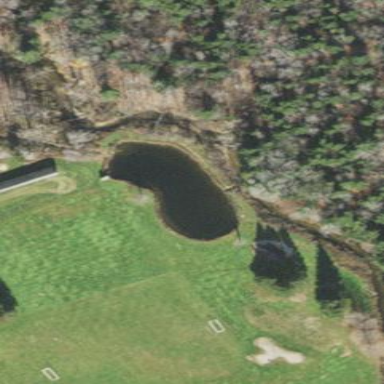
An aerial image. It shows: Serene pond surrounded by nature.